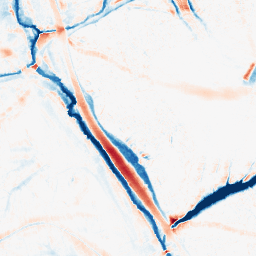
Category: morphological
Decomposition family: morphological_ellipse
Decomposition parameters: operation: average
width: 20
height: 20
Upsampling method: edge_directed
Upsampling parameters: scale: 2
Upsampling scale: 2